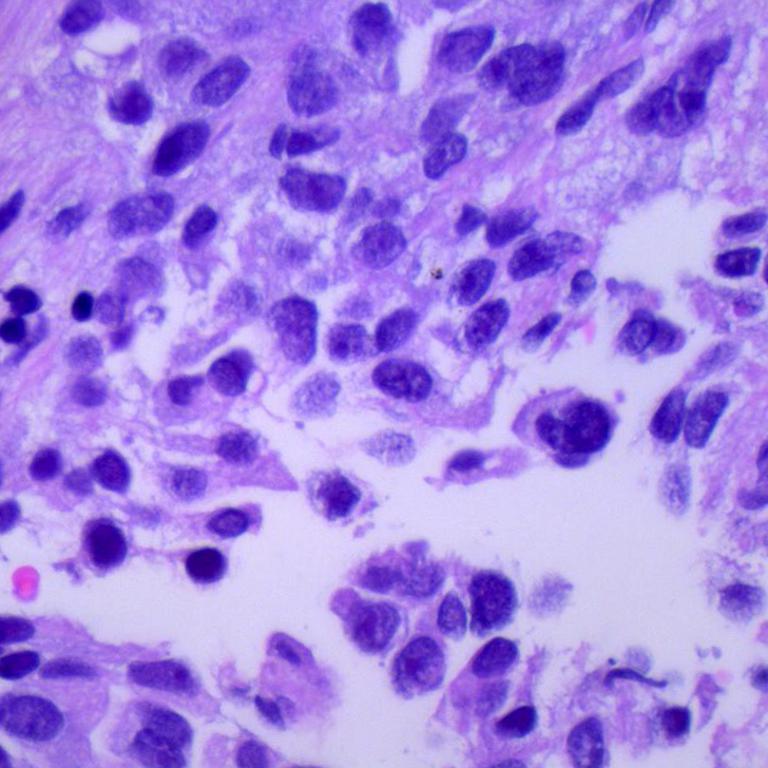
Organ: lung
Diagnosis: adenocarcinomas